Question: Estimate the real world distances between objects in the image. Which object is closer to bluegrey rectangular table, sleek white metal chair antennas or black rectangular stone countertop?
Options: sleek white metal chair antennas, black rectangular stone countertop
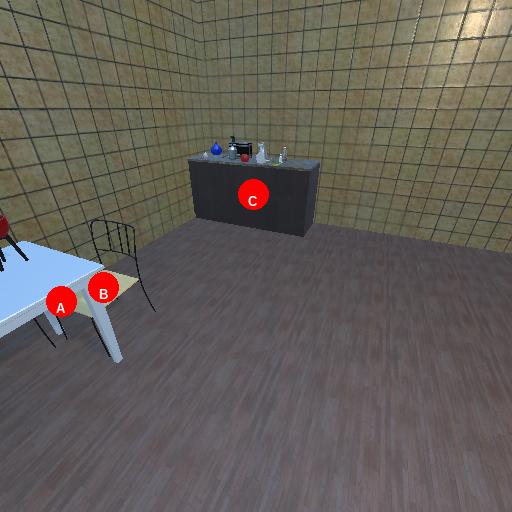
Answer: sleek white metal chair antennas